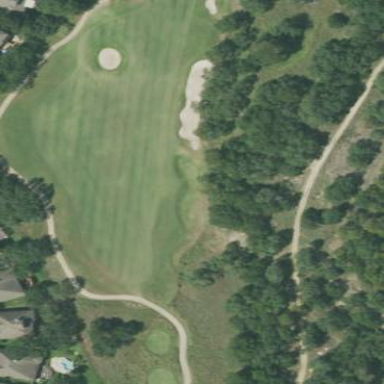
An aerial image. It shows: Golf fairway in the image.